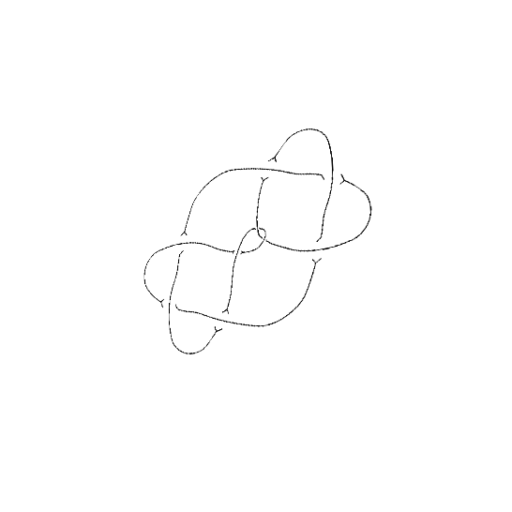
Crossing number: 9